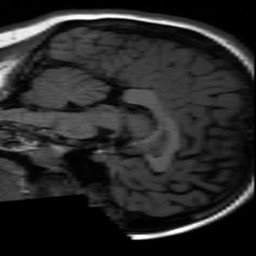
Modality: inplaneT1
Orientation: sagittal
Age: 18
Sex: female
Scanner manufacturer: ge
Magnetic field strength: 3 T
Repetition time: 2.499 s
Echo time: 0.02513 s